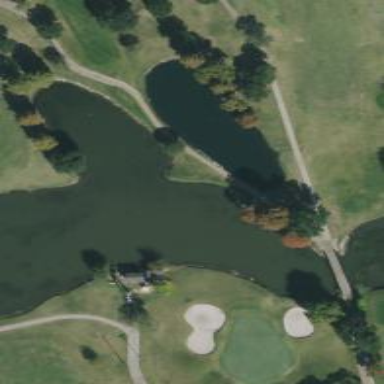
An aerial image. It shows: Path for both roads and golfers.